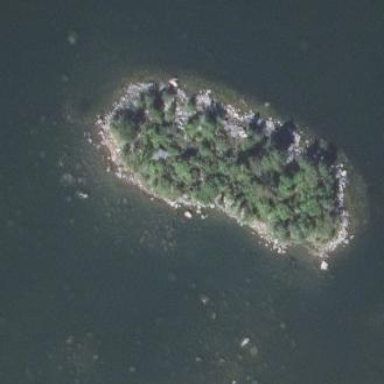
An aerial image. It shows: Islet located along the natural coastline.